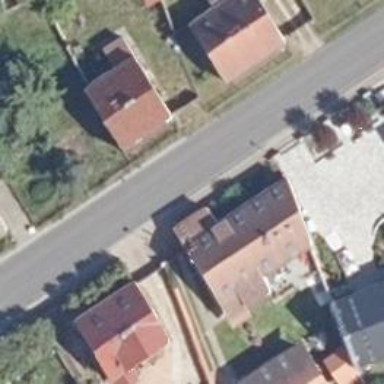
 while the building itself is painted in white."